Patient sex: M
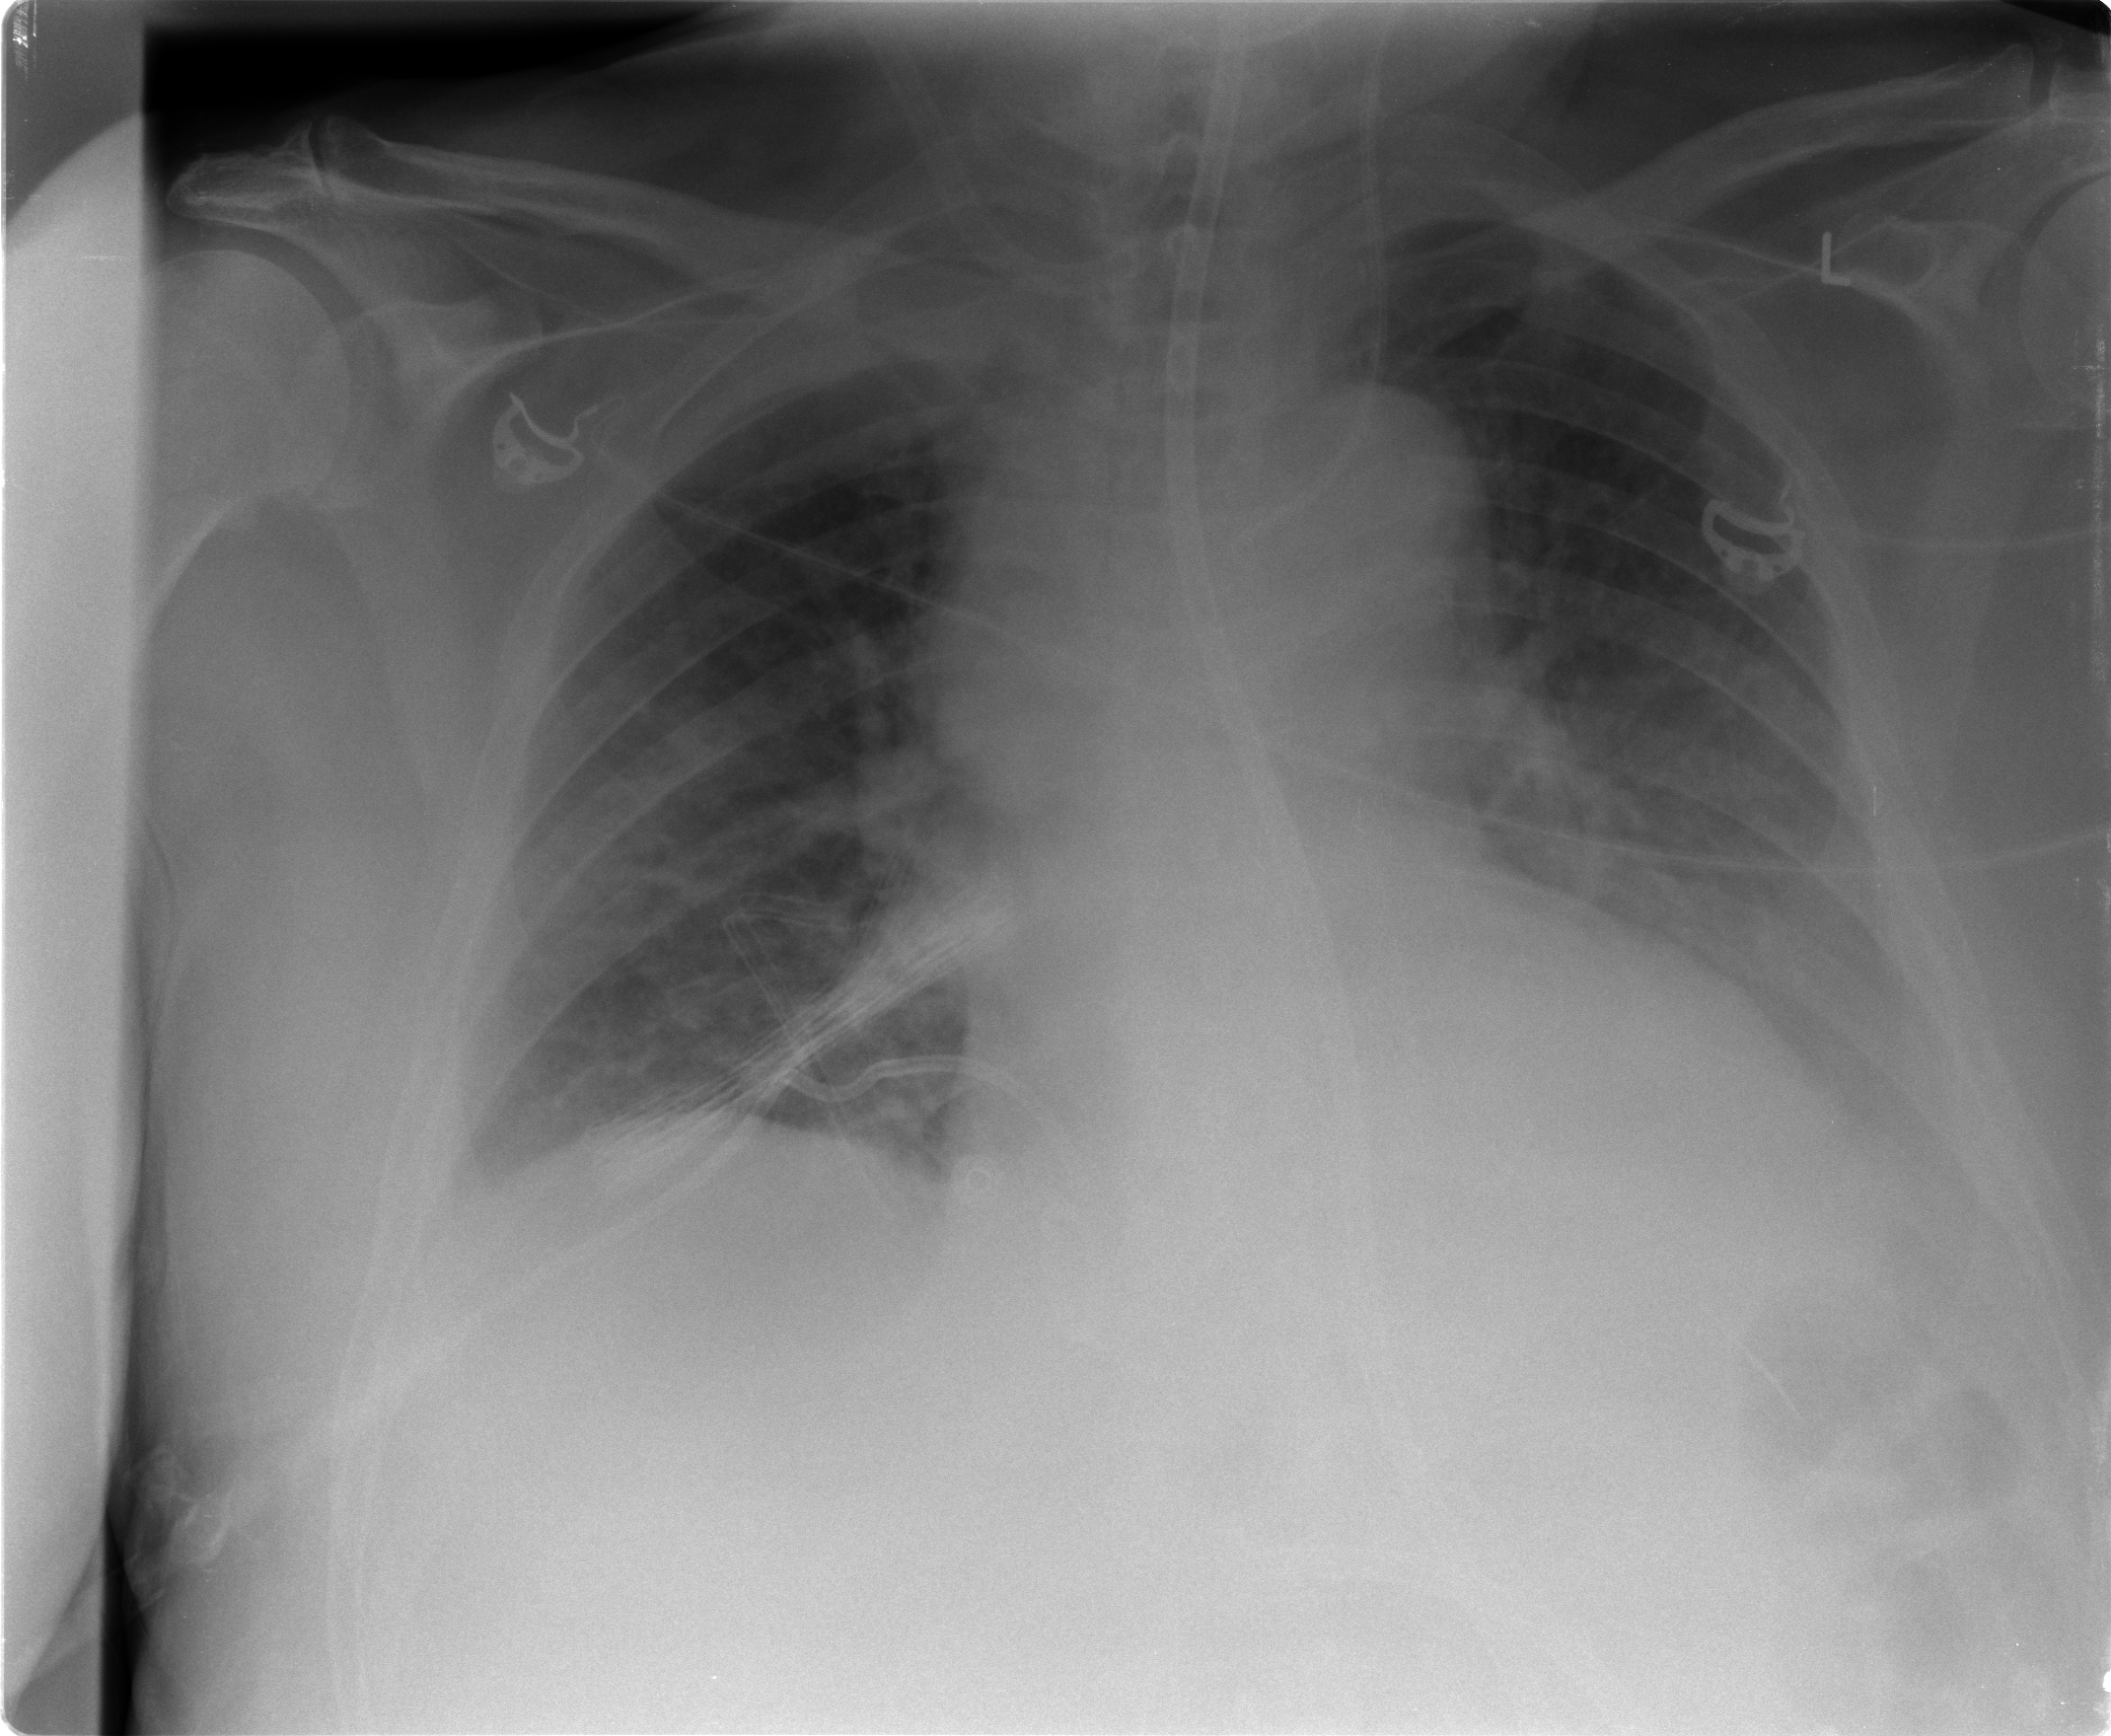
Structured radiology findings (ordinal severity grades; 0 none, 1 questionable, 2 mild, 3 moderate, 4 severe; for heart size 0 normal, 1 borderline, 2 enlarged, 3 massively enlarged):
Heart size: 2
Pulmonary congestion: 2
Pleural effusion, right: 2
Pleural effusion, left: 2
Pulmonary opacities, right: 0
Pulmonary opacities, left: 0
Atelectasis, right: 2
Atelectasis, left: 3